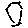
Label: hexagon